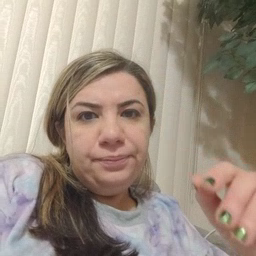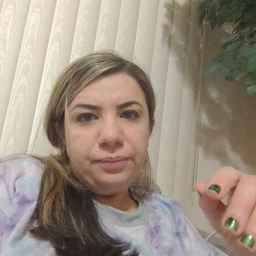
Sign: boy